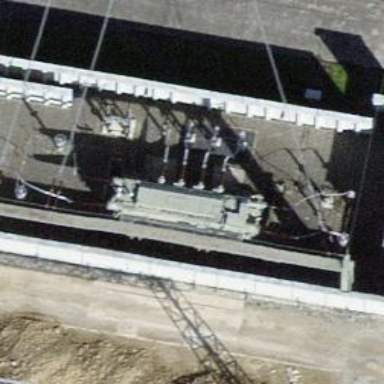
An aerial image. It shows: Transformer.